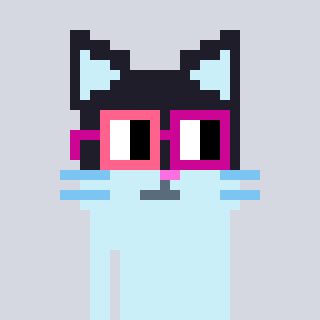
a pixel art character with square pink and red glasses, a cat-shaped head and a gold-colored body on a cool background